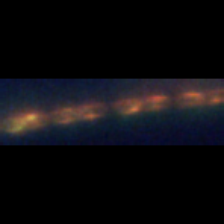
Taxon: Chaetoceros
Group: Diatoms